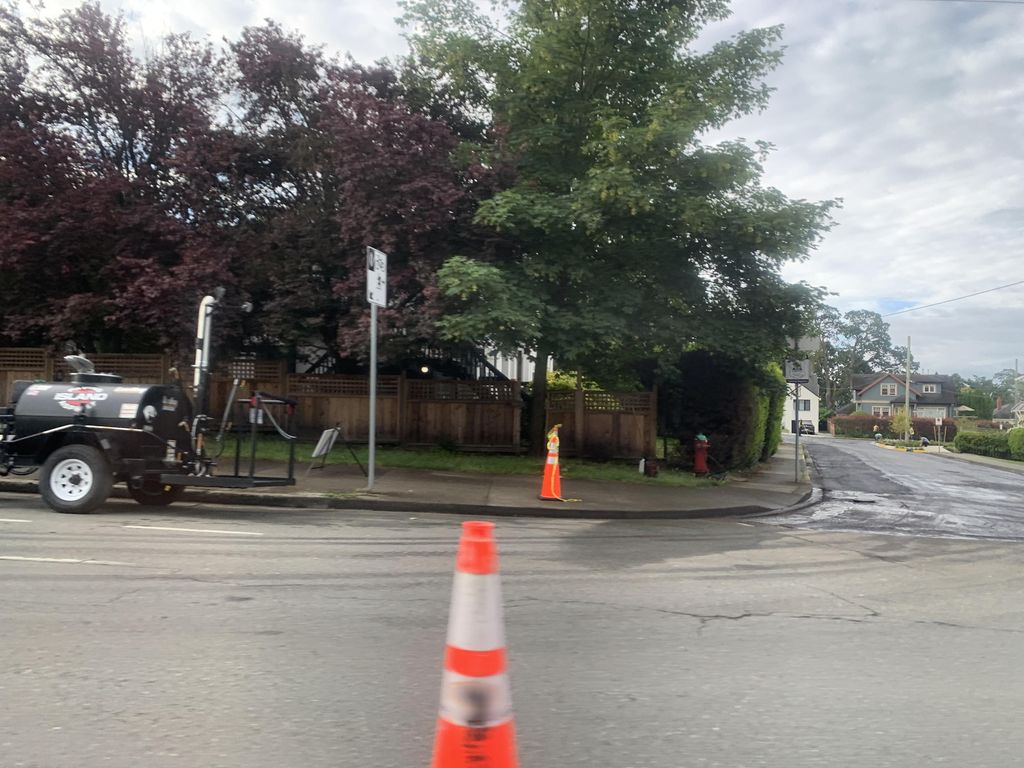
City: victoria